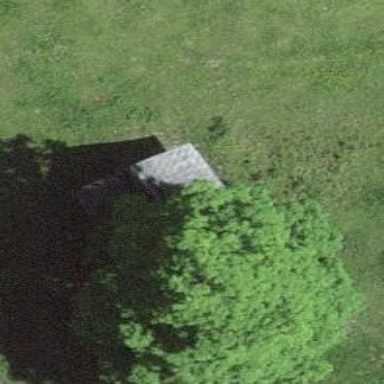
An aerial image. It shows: Rural barn.